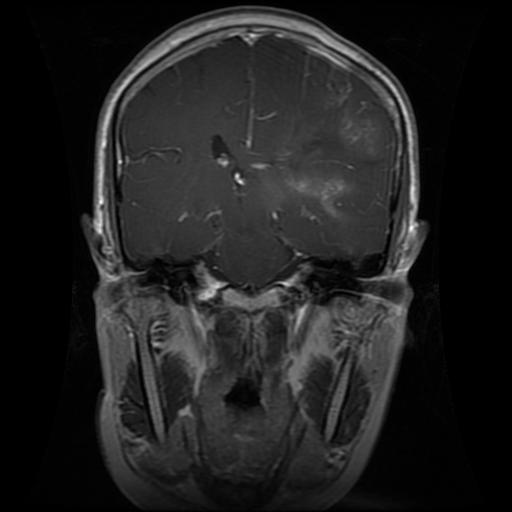
Label: glioma